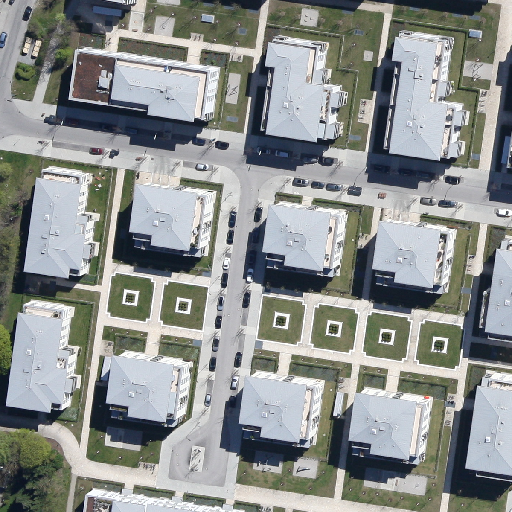
Referring expression: impervious surface